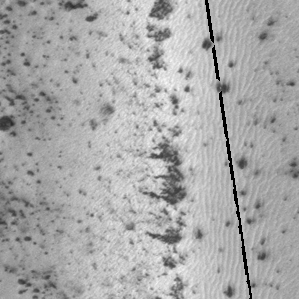
Label: frost